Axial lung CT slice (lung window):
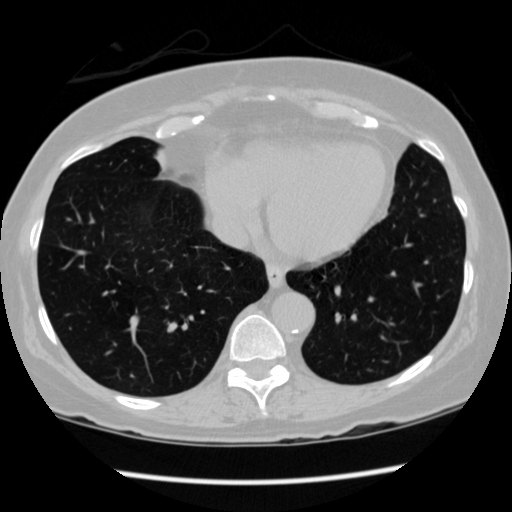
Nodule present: no